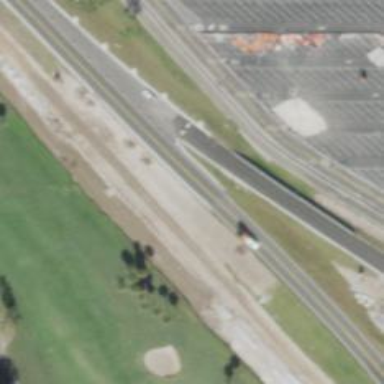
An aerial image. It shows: Motorway junction.